Question: I have this html code
'''
<section class="group5">
<p ><span class="purple">1)</span>Lorem ipsum dolor sit amet, consectetuer adipiscing elit. Donec molestie. Sed aliquam sem ut arcu. Phasellus sollicitudin.
Vestibulum condimentum facilisis nulla. In hac habitasse platea dictumst. Nulla nonummy. Cras quis libero.</p>
<p ><span class="purple">2)</span>Lorem ipsum dolor sit amet, consectetuer adipiscing elit. Donec molestie. Sed aliquam sem ut arcu. Phasellus sollicitudin.
Vestibulum condimentum facilisis nulla. In hac habitasse platea dictumst. Nulla nonummy. Cras quis libero.</p>
</section>
'''
and this css
'''
p {
margin-bottom:7px;
color:#161414;
}
a, p a {
text-decoration:underline;
color:white;
}
a:hover {color:white;}
.group5 {
float: left;
width: 350px;
position: relative;
background:transparent;
padding:15px;
margin-bottom:10px;
}
.purple{
font-size:50px;
color: #663366;
float:left;
padding:12px;
margin:20px;
}
'''
How can I format de paragraph, I mean to justify the text in the paragraph?
I get the following unformated result

I was reading that there is
'''
div
{
text-align:justify;
text-justify:inter-word;
}
'''
But that only works on IE...
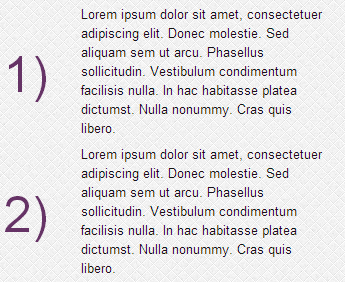
Answer: you can also use
'''
<p align="justify">.. . . . . . . </p>
'''